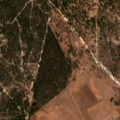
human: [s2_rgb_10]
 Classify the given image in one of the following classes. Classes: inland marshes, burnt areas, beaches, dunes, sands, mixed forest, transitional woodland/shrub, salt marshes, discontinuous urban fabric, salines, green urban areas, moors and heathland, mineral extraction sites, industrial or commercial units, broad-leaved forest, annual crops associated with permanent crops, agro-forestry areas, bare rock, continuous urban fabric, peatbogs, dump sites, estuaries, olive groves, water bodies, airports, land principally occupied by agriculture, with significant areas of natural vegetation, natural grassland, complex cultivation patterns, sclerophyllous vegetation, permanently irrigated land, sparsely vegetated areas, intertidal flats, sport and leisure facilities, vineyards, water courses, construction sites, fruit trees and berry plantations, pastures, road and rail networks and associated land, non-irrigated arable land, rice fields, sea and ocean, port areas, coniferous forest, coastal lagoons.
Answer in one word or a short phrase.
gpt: pastures, broad-leaved forest, mixed forest, transitional woodland/shrub